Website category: auto
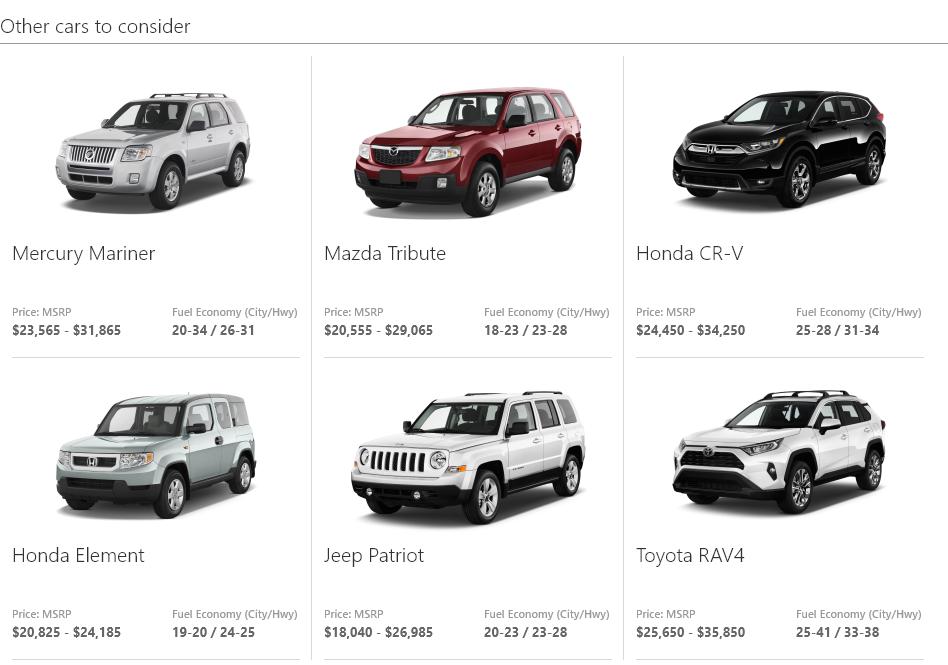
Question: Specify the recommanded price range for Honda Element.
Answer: $20,825 - $24,185

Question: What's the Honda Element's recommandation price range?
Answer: $20,825 - $24,185

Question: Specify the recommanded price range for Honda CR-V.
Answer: $24,450 - $34,250

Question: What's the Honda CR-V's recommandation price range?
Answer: $24,450 - $34,250

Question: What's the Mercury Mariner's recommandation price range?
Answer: $23,565 - $31,865

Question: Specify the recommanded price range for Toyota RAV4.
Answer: $25,650 - $35,850

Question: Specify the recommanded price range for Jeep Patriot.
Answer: $18,040 - $26,985

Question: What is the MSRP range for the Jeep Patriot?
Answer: $18,040 - $26,985

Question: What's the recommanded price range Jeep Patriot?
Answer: $18,040 - $26,985

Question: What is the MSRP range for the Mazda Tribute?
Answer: $20,555 - $29,065

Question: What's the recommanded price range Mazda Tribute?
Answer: $20,555 - $29,065

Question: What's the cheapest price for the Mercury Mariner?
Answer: $23,565

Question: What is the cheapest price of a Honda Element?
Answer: $20,825

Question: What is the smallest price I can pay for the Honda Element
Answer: $20,825

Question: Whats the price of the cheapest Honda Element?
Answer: $20,825

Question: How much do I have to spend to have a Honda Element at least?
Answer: $20,825

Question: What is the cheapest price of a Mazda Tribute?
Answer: $20,555

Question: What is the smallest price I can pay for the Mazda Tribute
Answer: $20,555

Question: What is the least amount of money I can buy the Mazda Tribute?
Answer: $20,555

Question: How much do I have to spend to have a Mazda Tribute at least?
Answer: $20,555

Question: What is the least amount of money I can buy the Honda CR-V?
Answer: $24,450

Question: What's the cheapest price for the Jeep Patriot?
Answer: $18,040

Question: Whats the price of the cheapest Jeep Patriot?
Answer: $18,040

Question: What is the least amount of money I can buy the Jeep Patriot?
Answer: $18,040

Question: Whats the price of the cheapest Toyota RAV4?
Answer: $25,650

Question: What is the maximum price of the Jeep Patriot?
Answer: $26,985

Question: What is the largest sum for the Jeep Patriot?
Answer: $26,985

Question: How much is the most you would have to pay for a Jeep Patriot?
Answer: $26,985

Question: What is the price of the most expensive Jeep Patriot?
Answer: $26,985

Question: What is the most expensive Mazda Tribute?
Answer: $29,065

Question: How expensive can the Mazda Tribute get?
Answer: $29,065

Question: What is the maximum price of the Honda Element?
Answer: $24,185

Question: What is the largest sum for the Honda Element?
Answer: $24,185

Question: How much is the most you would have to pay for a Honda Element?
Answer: $24,185

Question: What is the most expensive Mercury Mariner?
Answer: $31,865

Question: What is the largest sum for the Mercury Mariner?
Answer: $31,865

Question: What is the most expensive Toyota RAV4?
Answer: $35,850

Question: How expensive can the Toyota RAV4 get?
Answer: $35,850

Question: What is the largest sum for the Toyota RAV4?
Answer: $35,850

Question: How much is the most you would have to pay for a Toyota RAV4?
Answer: $35,850

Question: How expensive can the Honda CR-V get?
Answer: $34,250

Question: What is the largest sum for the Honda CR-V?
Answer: $34,250

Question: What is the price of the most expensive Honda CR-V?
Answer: $34,250

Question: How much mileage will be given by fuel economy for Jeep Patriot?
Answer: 20-23 / 23-28

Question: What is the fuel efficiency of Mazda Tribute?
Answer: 18-23 / 23-28

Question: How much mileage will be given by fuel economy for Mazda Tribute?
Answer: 18-23 / 23-28

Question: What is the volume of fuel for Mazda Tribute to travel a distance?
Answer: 18-23 / 23-28

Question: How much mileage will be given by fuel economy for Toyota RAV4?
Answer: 25-41 / 33-38

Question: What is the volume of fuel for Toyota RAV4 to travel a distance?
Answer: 25-41 / 33-38

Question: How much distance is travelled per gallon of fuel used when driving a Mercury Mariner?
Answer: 20-34 / 26-31

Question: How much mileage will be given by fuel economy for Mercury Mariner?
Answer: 20-34 / 26-31

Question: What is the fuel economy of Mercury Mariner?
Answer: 20-34 / 26-31

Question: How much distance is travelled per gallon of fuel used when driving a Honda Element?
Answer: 19-20 / 24-25

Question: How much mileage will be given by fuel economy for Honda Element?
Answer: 19-20 / 24-25

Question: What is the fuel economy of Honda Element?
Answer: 19-20 / 24-25

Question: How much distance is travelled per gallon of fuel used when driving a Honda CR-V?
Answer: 25-28 / 31-34

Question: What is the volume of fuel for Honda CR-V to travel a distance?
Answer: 25-28 / 31-34

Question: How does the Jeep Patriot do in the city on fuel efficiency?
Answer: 20-23

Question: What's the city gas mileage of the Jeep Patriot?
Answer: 20-23

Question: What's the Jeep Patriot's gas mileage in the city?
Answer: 20-23

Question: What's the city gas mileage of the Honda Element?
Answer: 19-20

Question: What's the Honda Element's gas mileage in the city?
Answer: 19-20

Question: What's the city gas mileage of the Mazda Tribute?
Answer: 18-23

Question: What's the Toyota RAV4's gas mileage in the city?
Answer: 25-41